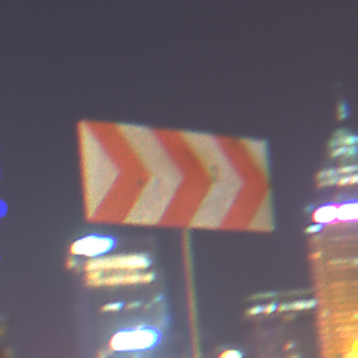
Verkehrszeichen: RichtungstafelnInKurvenGrossLinks
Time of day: Night
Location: Outdoor (Urban)
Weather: PartlyCloudy
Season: NotSpecified
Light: Natural